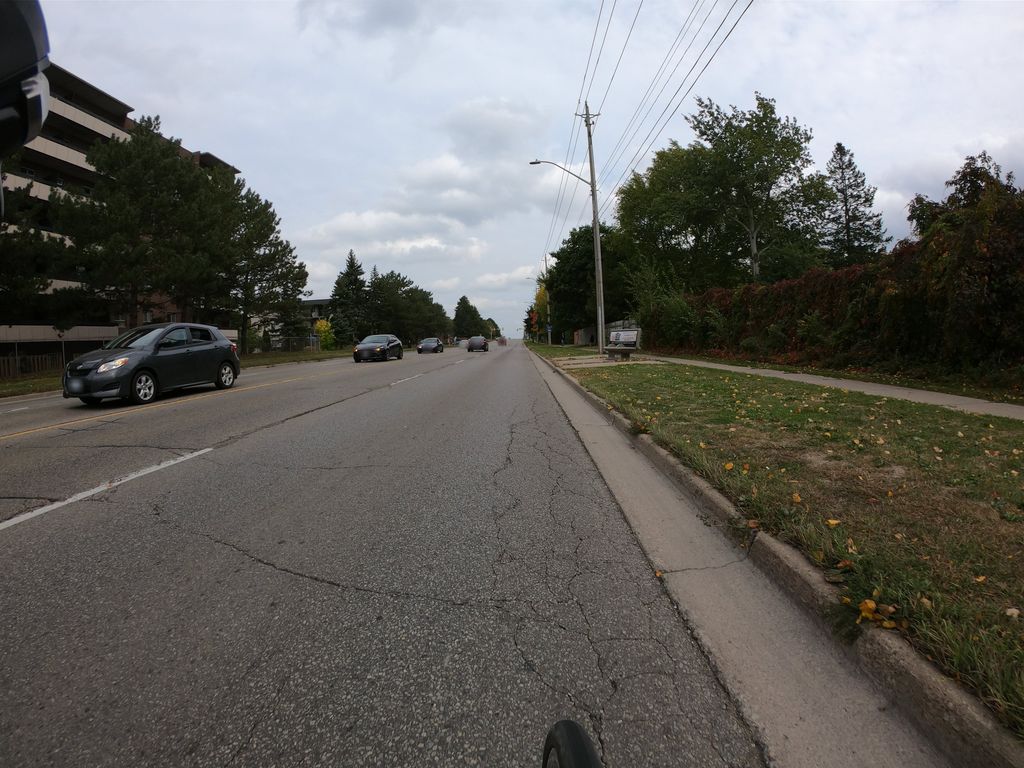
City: kitchener-waterloo